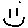
Label: smiley face